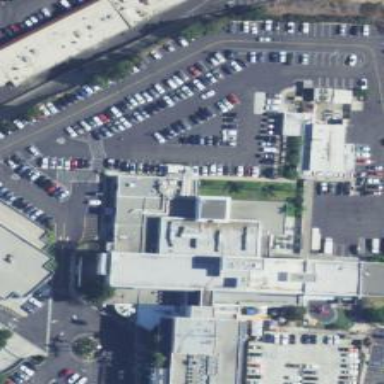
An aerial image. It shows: Hospital building.